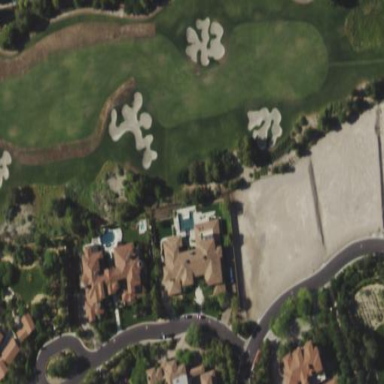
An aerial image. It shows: Rough grassy area used for golf.